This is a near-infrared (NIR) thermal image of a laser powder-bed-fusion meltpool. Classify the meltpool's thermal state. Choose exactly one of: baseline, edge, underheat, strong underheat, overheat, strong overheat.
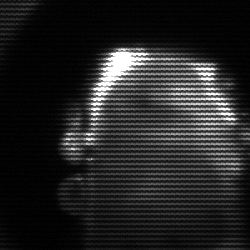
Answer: baseline